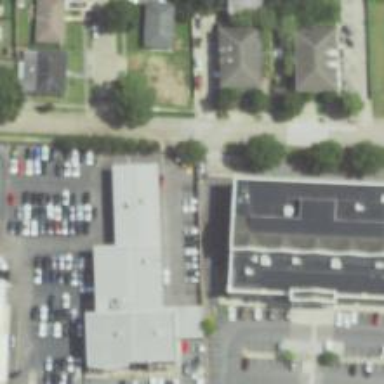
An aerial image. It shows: Building.